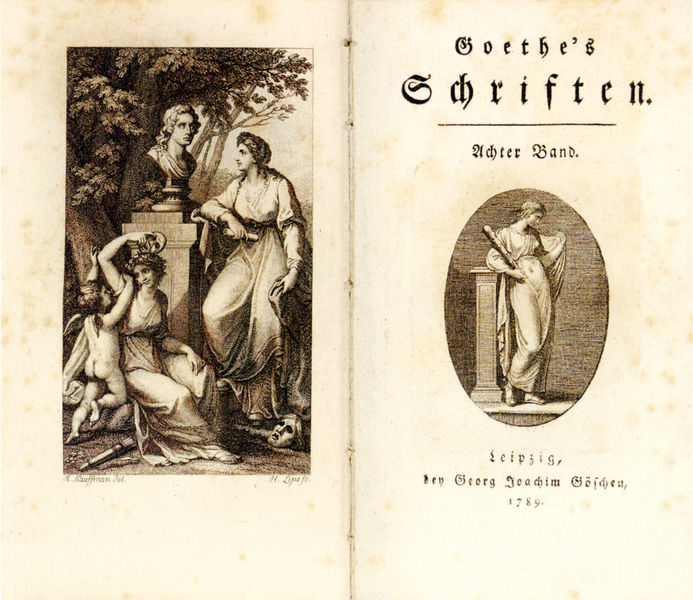
Titel: Schriften Bd. 8, Leipzig, Göschen,
aufgeschlagen: Die Komische und die Tragische Muse huldigen Goethe
Künstler: Johann Wolfgang Goethe
Standort: Düsseldorf
Institution: Goethe-Museum, Anton-und-Katharina-Kippenberg-Stiftung
Schlagwörter: baum, flügel, himmel, kopf, laub, mann, nackt, bäume, frauen, menschen, sitzen, frau, hintergrund, kleid, kleider, schwarz, säule, gürtel, park, alt, arme, band, rahmen, sockel, portrait, boden, figur, gewand, mantel, gewänder, kind, personen, locken, kinder, oval, engel, garten, putte, putto, statue, schrift, bilder, grafik, füsse, dichter, büste, muse, spiel, antike, maske, buch, medaillon, denkmal, druck, holzstich, stich, titel, seite, illustration, schriften, autor, schiller, titelblatt, aquatinta, allegorie, kranz, lorbeerkranz, göttin, deckblatt, bucheinband, seiten, toga, musen, schriftrolle, sammlung, goethe, amor, putten, kupferstich, pfeil, leipzig, georg, kauffmann, masken, bindung, buchmalerei, doppelseite, lyrik, illustrationen, joachim, kupferstiche, angelica, haupttitelseite, sybille, 1789, erstausgaben, achter band, goethes, goethe's schriften, göschen, georg joachim göschen, angelica kauffmann, del.